Chest X-ray:
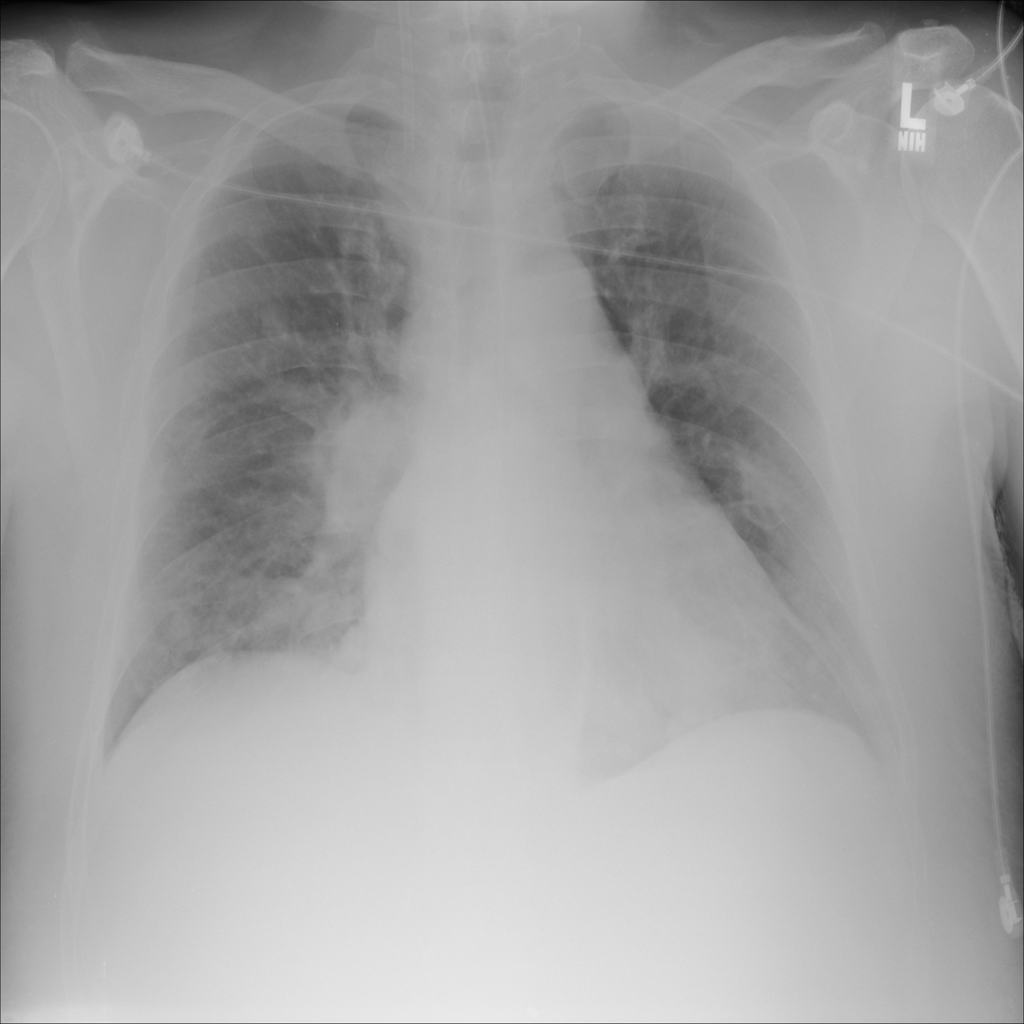
Findings: Consolidation, Diffuse Nodule, Effusion
No abnormal finding: no